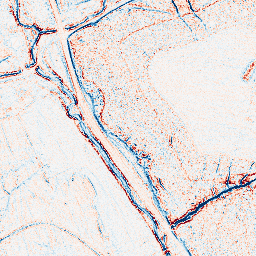
Category: edge_preserving
Decomposition family: anisotropic_diffusion
Decomposition parameters: iterations: 5
kappa: 30
gamma: 0.1
Upsampling method: edge_directed
Upsampling parameters: scale: 4
Upsampling scale: 4